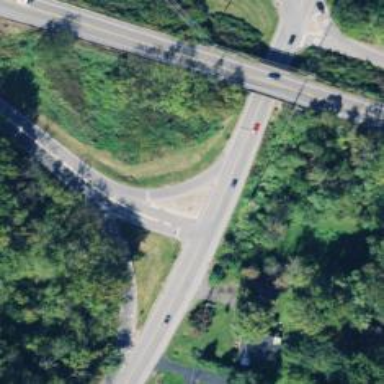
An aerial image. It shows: Trunk link highway.